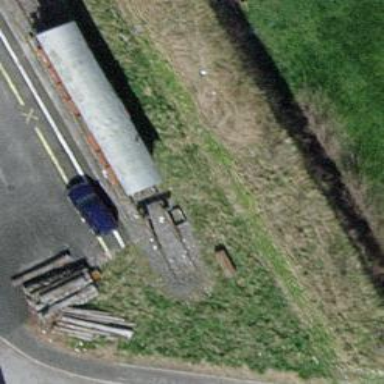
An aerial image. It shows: Railway buffer stop.